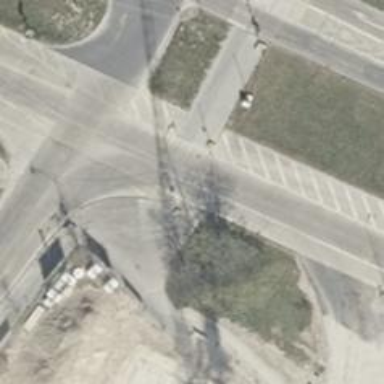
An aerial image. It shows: Crossing with traffic signals.